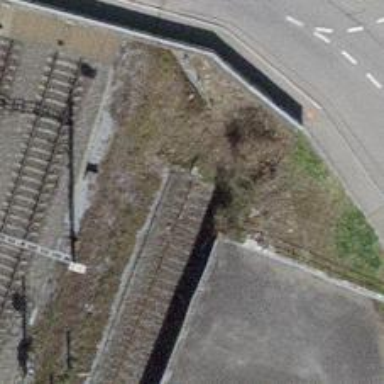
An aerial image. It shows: Railway buffer stop.